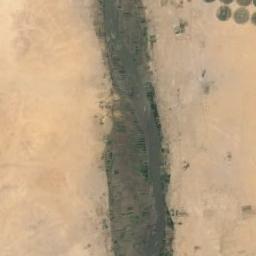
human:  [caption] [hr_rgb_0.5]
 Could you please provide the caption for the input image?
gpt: A curved light brown river with green and tan mixed ground on both sides of the bank and a yellow desert on the far side .

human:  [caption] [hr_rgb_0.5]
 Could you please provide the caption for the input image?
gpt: The ground is flat beside the river .

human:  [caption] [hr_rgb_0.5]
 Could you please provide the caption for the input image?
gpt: The yellow river with a wide floodplain goes through the wasteland .

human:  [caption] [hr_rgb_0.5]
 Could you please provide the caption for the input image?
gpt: The river goes through yellow bare land .

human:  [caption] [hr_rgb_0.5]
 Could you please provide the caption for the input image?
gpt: The river is in a yellow desert .